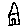
Label: house